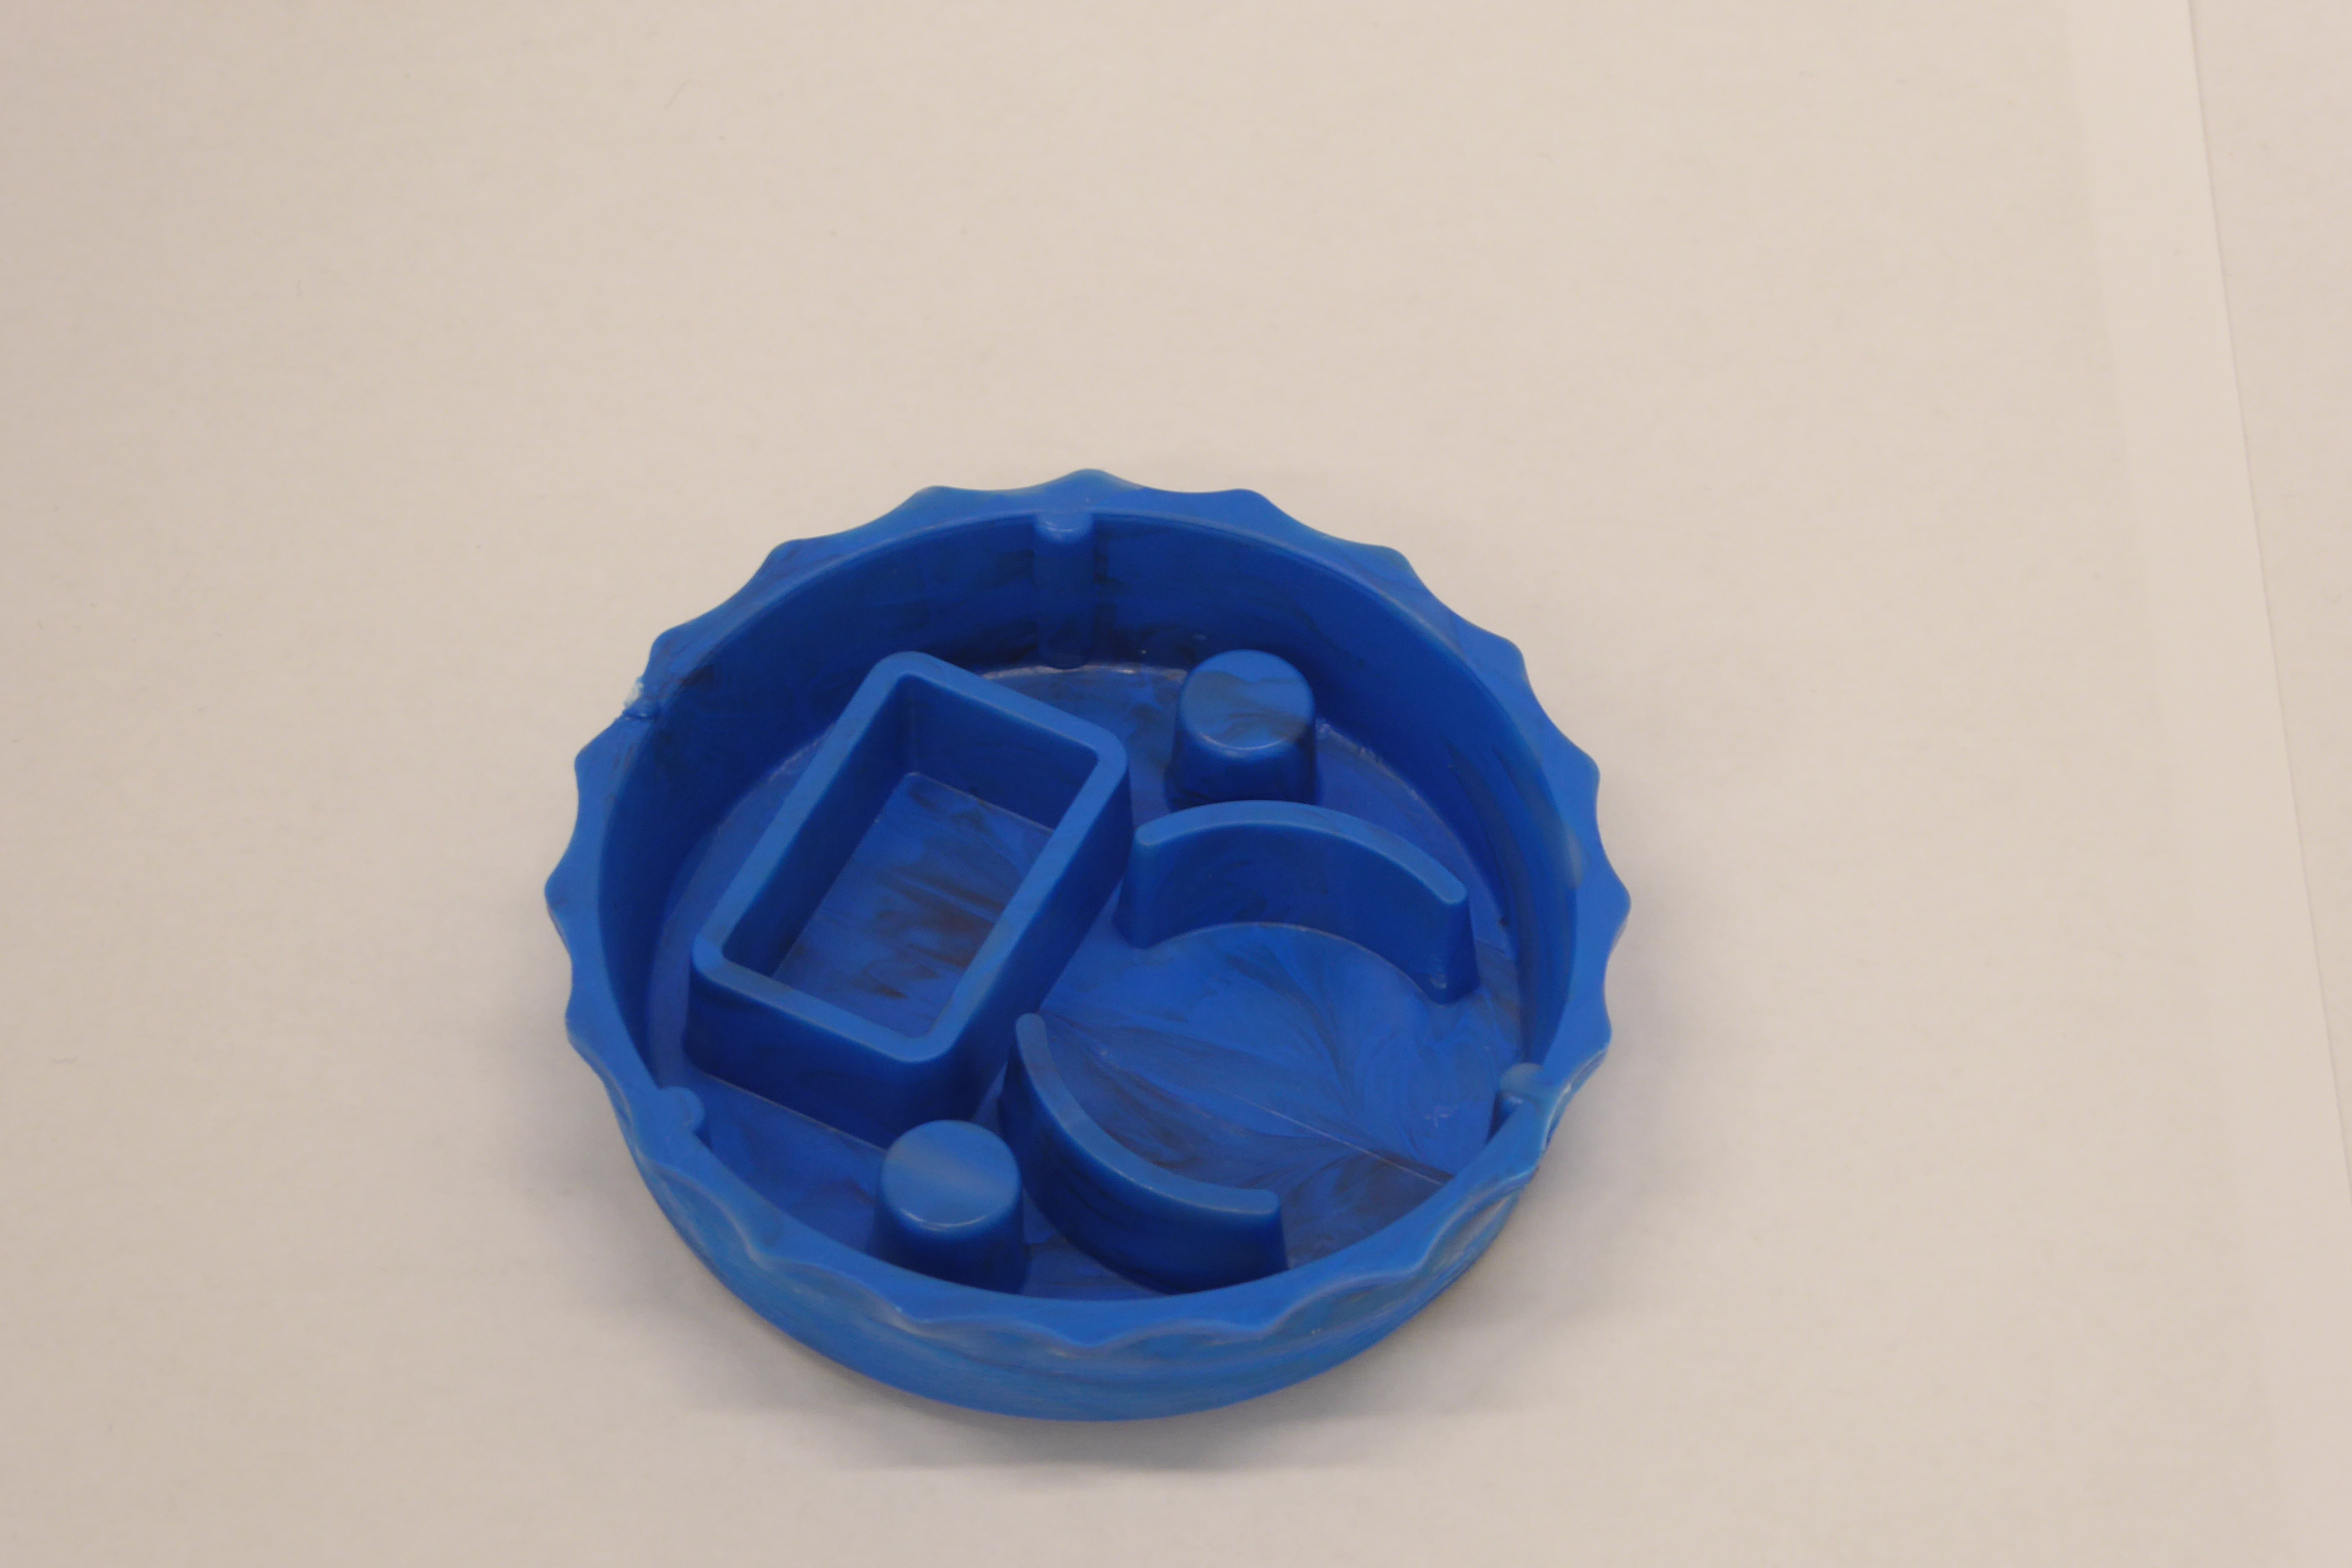
Label: Bottle Opener - Inlay